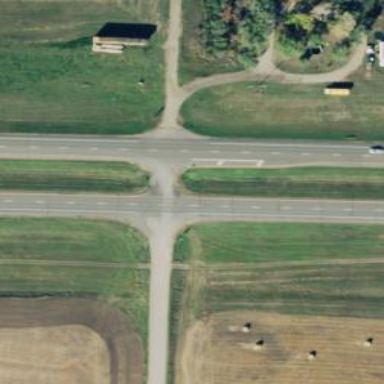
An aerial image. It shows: Asphalt road designated as trunk highway.